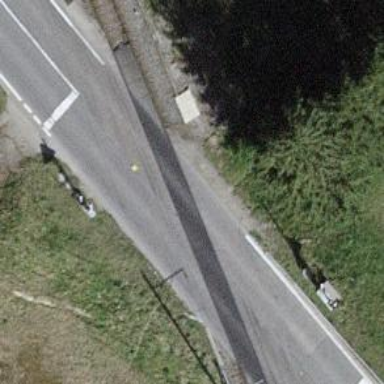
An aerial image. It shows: Level crossing along the railway.